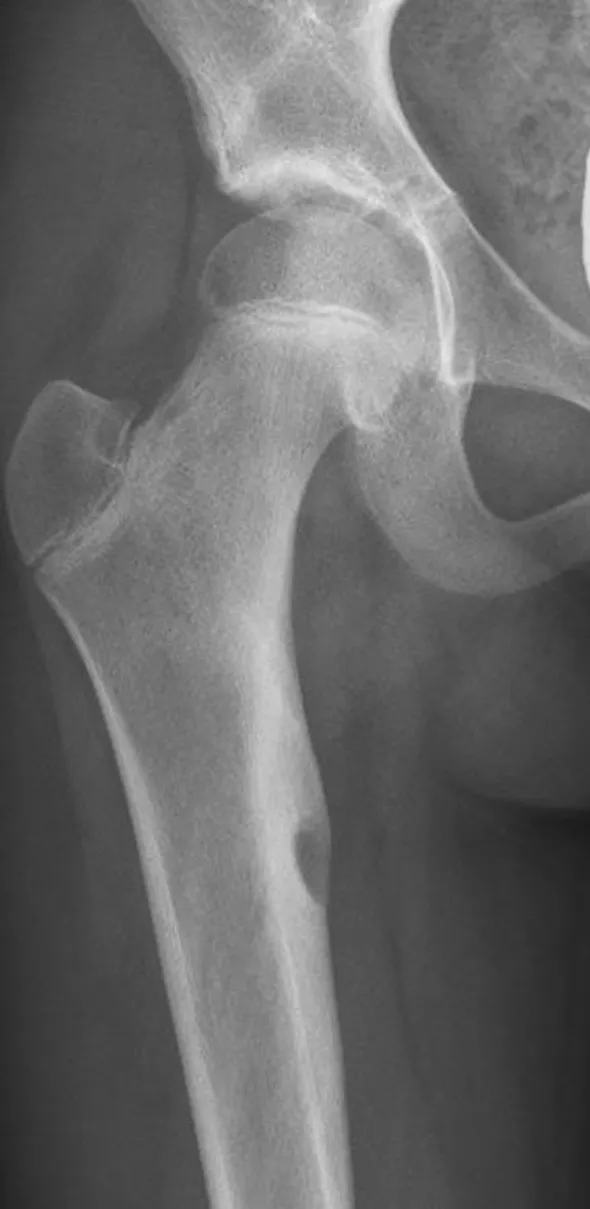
Involvement of the proximal right femur. Anterior-posterior radiograph shows a well-defined lucent lesion in the proximal diaphysis of the right femur with surrounding sclerosis, indicating chronic osseous destruction.
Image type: radiology (x_ray)